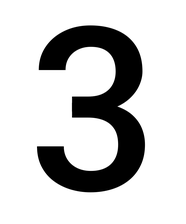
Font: Roboto_Medium